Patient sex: M
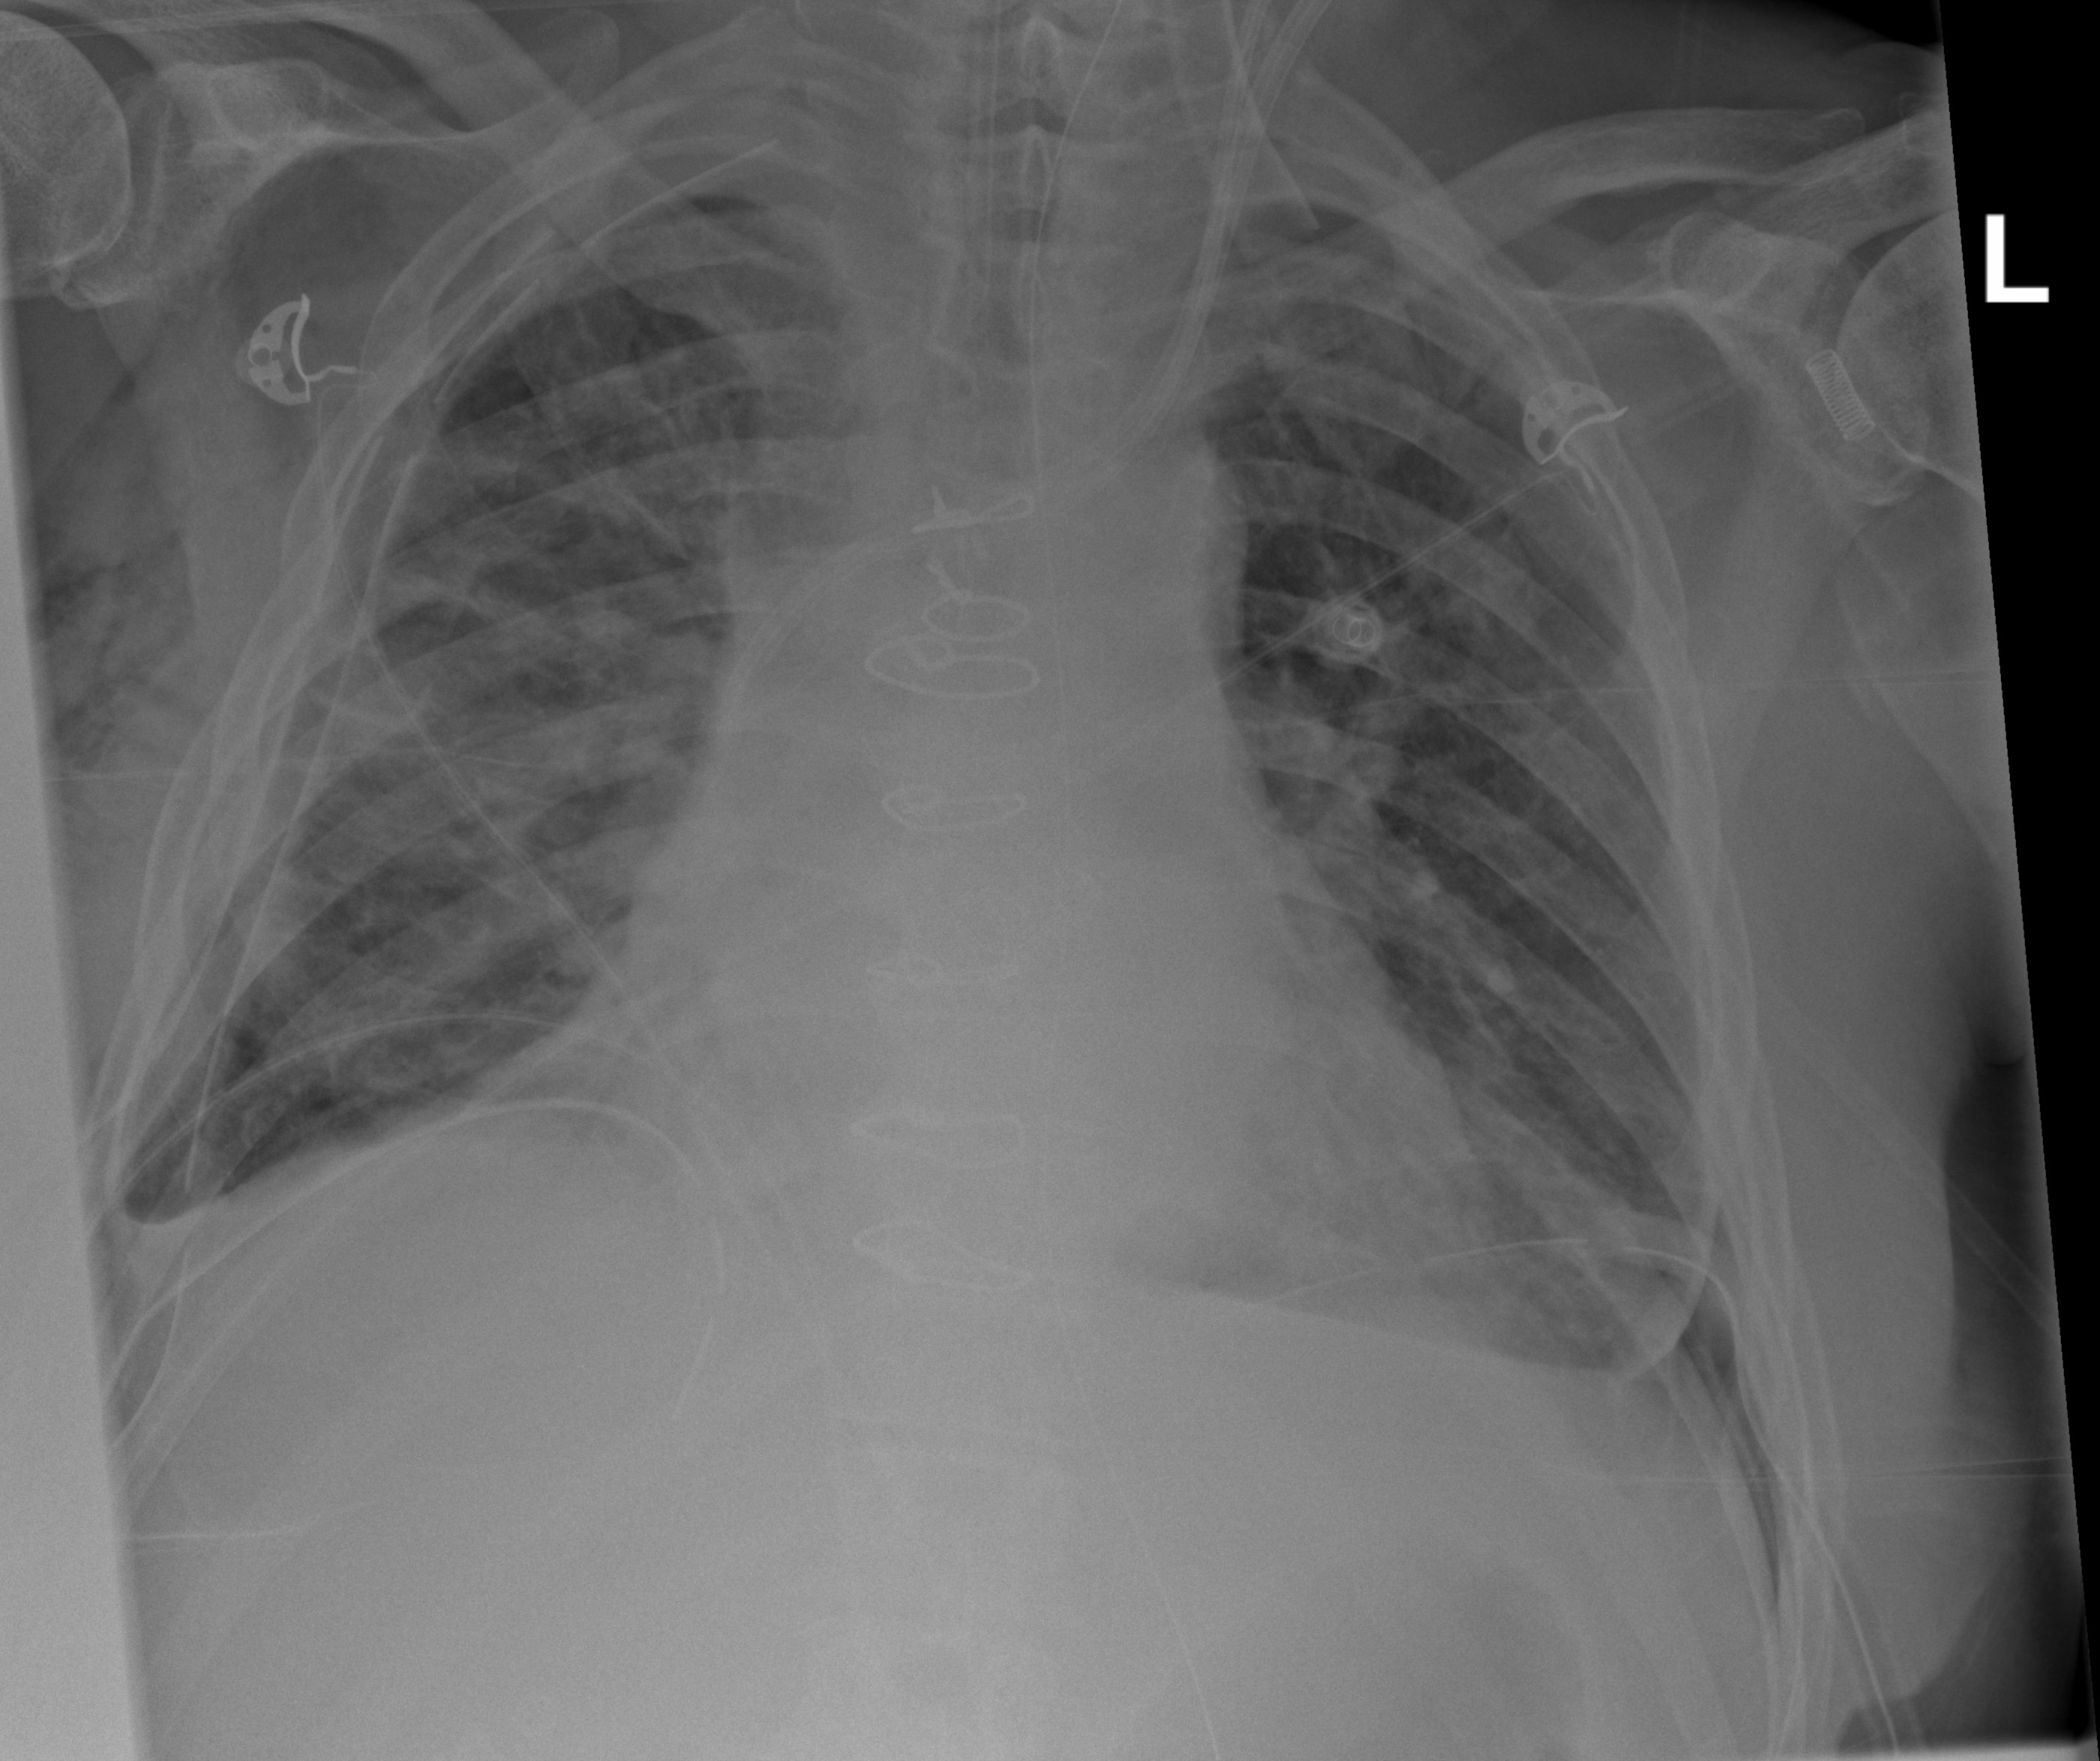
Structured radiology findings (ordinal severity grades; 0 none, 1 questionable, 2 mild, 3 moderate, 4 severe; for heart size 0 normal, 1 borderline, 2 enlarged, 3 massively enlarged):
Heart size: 2
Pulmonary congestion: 2
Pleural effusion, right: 2
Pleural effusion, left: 2
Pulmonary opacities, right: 3
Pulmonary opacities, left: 2
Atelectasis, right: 3
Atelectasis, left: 2